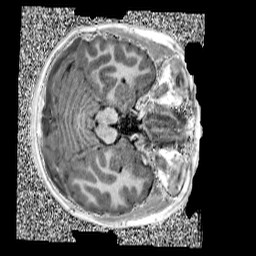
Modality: UNIT1
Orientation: axial
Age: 10
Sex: male
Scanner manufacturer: siemens
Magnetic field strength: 3 T
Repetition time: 4 s
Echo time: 0.00299 s